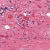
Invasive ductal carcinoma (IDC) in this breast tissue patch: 0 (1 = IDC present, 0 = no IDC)